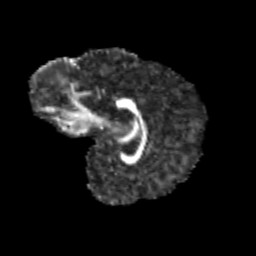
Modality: FA
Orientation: sagittal
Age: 10
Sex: female
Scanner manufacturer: siemens
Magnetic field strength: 3 T
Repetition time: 3.8 s
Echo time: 0.07 s